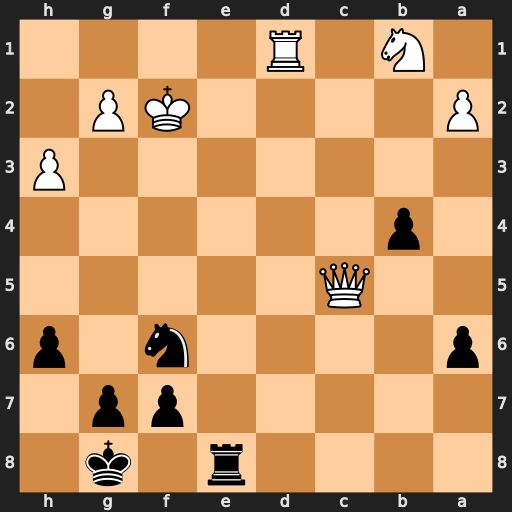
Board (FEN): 4r1k1/5pp1/p4n1p/2Q5/1p6/7P/P4KP1/1N1R4
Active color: b
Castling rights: -
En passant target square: -
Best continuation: Ne4+ Kf3 Nxc5